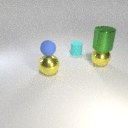
large yellow metal sphere to the left of small cyan rubber cylinder